Question: How do I fix the following?
'''
<<<<<<< HEAD
<<<<<<< HEAD
-(int)existsMedia:(NSNumber*)mediaId {
NSFetchRequest *request = [[NSFetchRequest alloc] init];
NSPredicate *predicate = [NSPredicate predicateWithFormat:[NSString stringWithFormat:@"mediaId == %@", mediaId]];
=======
-(int)existsMedia:(NSNumber*)mediaMessageId {
NSFetchRequest *request = [[NSFetchRequest alloc] init];
NSPredicate *predicate = [NSPredicate predicateWithFormat:[NSString stringWithFormat:@"messageId == %@", mediaMessageId]];
>>>>>>> dc244e93b3e351ab6dce5785e1f2b686305a0051
=======
-(int)existsMedia:(NSNumber*)mediaMessageId {
NSFetchRequest *request = [[NSFetchRequest alloc] init];
NSPredicate *predicate = [NSPredicate predicateWithFormat:[NSString stringWithFormat:@"messageId == %@", mediaMessageId]];
>>>>>>> parent of 4a5c497... Bug Hunting for Media Support
NSEntityDescription *entity = [NSEntityDescription entityForName:@"ELMMedia" inManagedObjectContext:managedObjectContext];
[request setEntity:entity];
[request setPredicate:predicate];
NSError *error;
NSUInteger count = [managedObjectContext countForFetchRequest:request error:&error];
[request release];
'''
Actually, yes, there was a merge. But I don't know why. Is it possible to get my correct commit on 00:25?

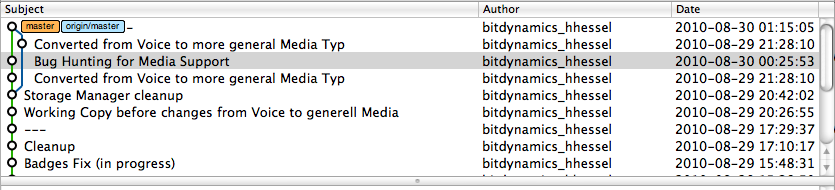
Answer: Your problem is that you have pushed a commit to your remote repository, then amended it locally, made another commit and then pulled.
Because the remote repository contains an old 'version' of your amended commit, your new local commit is not a direct descendant of the remote branch. This means that pull will trigger a non-trivial (i.e. non fast forward) merge of the two branches. The old commit on the remote side and the amended commit that you have locally affect change the same areas of the same files so you have conflicts.
Assuming that you haven't (or don't mean to have) any local changes and that you want your most recent real commit ("Bug Hunting for Media Support") to be the head of the master branch you can undo the merge attempt like this.
I'm not 100% sure of you diagram, I believe that it means that you are attempting a merge but that you haven't made the merge commit yet. If so run this (be warned, this throws away local changes):
'''
git reset --hard
'''
If you have committed the merge (i.e. "-" is actually the commit message) then you would have to run 'git reset --hard HEAD^' instead.
After this your local master should be at the old commit.
If this is successdul, in order to get your remote repository correct, you will need to the push. (This is usually recommended but as you say that you are the only person using your repository it's OK.)
You should try this:
'''
git push -f origin master
'''
If this doesn't work (e.g. if the remote has 'denyNonFastForward' set) you will have to resort to alternative means. See <URL> for details of how to get around this.